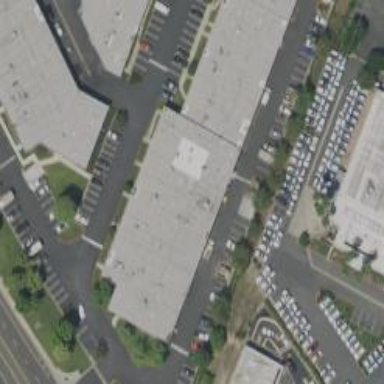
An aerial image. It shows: Commercial building.